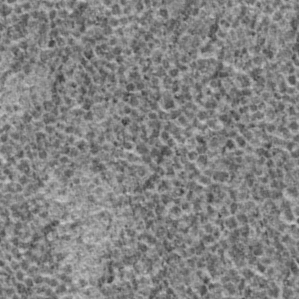
Label: frost